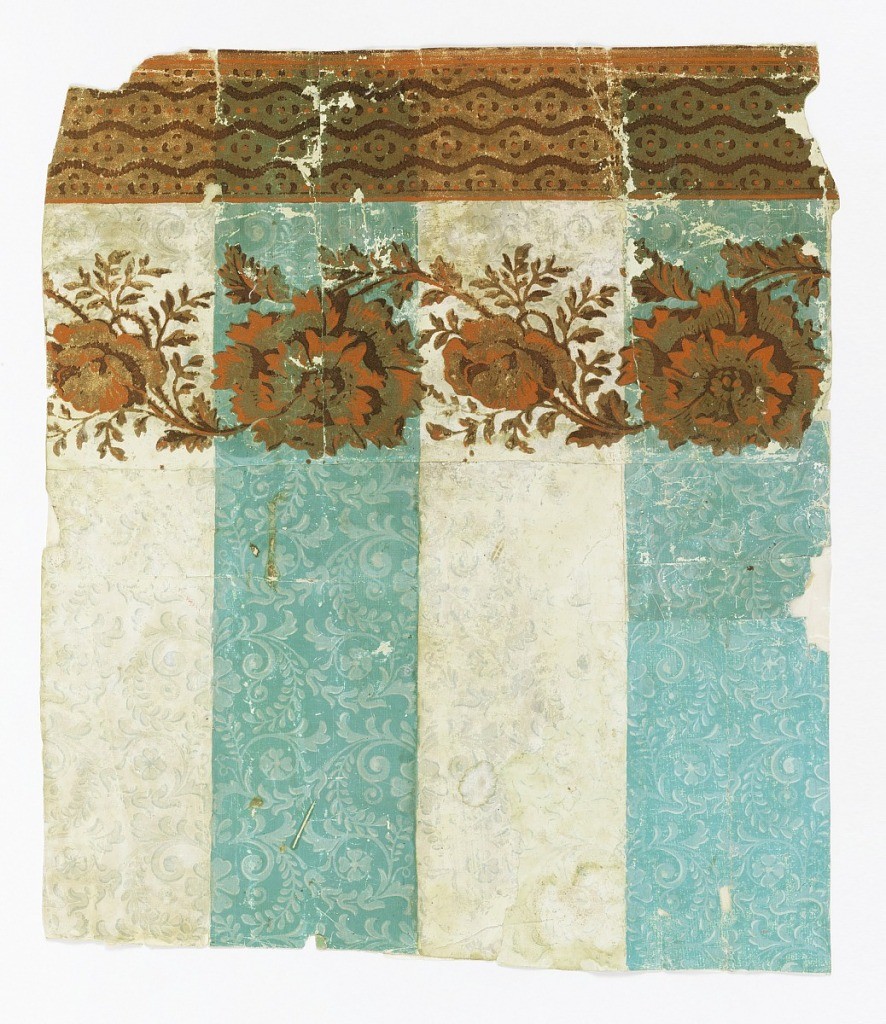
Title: Sidewall and border
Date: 1805–20
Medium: Block-printed on handmade paper
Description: Vertical stripes about 4 1/2 wide, alternating apple-green and white, over-printed with close-set pattern of foliate rinceaux in two shades of green. Horizontal overprinted in flock, at top, of large-scale flowers and foliage suggestive of poppies. Above this, solid flock border of serpentine stripes and, over enclosed bands, figures composed of dots. Printed in greens and cream, with orange, brown, and green flock.